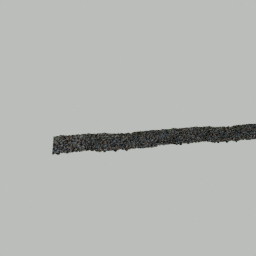
Label: architecture